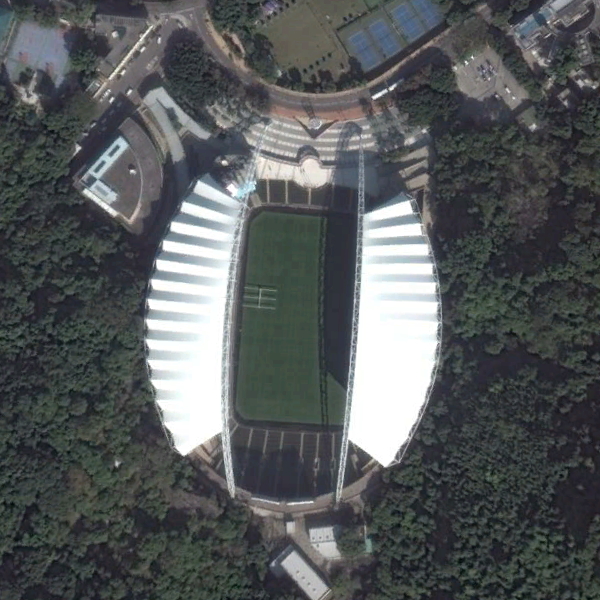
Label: Stadium